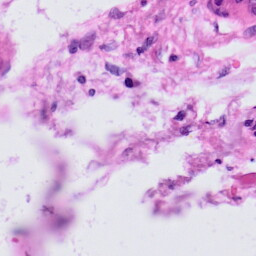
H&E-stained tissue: Skin